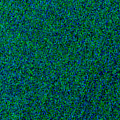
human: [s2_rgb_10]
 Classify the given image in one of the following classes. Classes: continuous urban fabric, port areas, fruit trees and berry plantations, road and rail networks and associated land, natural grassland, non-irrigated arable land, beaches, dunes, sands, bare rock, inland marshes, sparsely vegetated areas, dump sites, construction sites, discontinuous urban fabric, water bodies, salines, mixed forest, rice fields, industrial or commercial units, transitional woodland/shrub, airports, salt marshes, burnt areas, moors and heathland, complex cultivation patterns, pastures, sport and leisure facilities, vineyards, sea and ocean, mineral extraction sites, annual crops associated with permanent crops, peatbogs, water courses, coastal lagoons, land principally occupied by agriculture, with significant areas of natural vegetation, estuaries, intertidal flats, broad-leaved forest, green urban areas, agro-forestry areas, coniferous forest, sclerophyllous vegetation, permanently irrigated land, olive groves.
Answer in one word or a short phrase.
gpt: sea and ocean